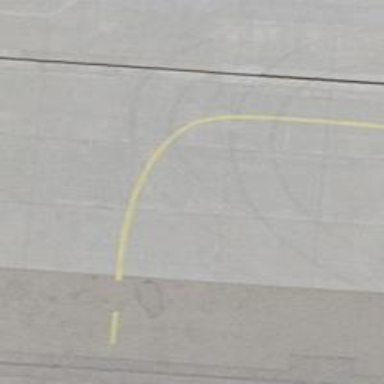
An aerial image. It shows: Image of taxiway at airport.